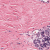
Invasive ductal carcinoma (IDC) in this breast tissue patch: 0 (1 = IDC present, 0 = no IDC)